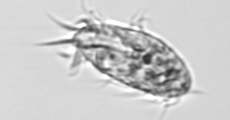
Label: Euplotes